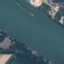
Land use / land cover: River